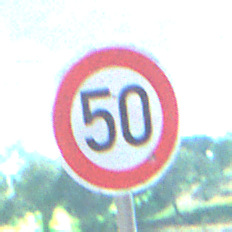
Verkehrszeichen: Geschwindigkeit50
Umgebung: Outdoor, Nature
Tageszeit: Night
Wetter: PartlyCloudy
Licht: Natural
Jahreszeit: NotSpecified
Kontrast: HighContrast